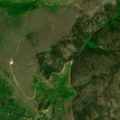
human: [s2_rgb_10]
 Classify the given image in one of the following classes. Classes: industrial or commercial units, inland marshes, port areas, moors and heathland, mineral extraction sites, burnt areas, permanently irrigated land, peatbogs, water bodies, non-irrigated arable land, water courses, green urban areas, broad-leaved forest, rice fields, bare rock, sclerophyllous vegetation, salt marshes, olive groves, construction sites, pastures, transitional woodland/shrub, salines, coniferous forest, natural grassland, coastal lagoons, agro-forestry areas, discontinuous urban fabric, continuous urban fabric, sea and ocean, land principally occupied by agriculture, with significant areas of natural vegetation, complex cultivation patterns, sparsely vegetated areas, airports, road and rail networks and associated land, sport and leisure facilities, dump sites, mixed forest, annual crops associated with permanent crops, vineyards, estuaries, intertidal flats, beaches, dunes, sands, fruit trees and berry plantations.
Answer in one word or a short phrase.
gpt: pastures, land principally occupied by agriculture, with significant areas of natural vegetation, natural grassland, transitional woodland/shrub